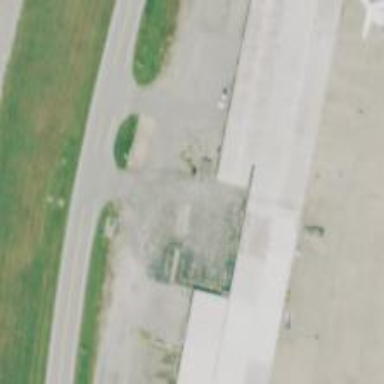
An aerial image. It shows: Hangar.